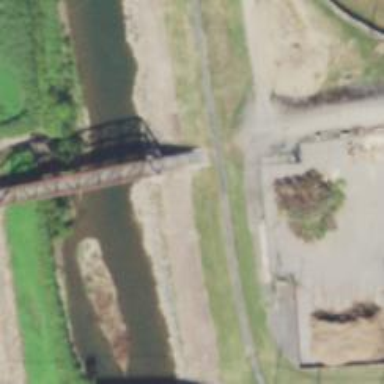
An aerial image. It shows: Disused railway bridge.